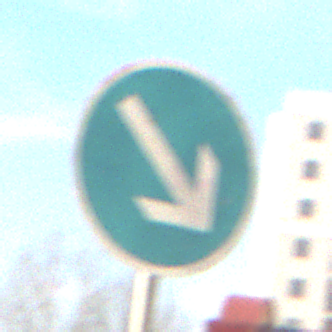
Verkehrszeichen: VorgeschriebeneVorbeifahrtRechts
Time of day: MorningAfternoon
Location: Outdoor (Urban)
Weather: PartlyCloudy
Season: NotSpecified
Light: Natural